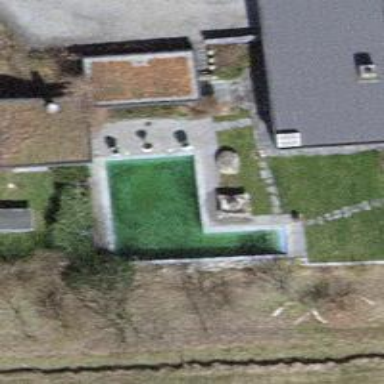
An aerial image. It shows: Swimming pool located in leisure land.